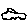
Label: car